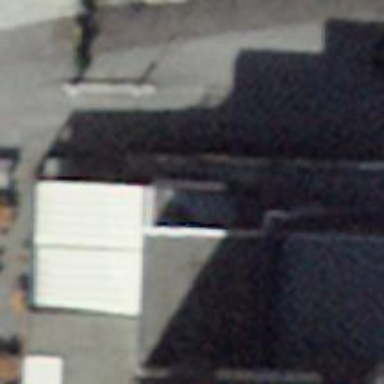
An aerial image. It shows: Restaurant.